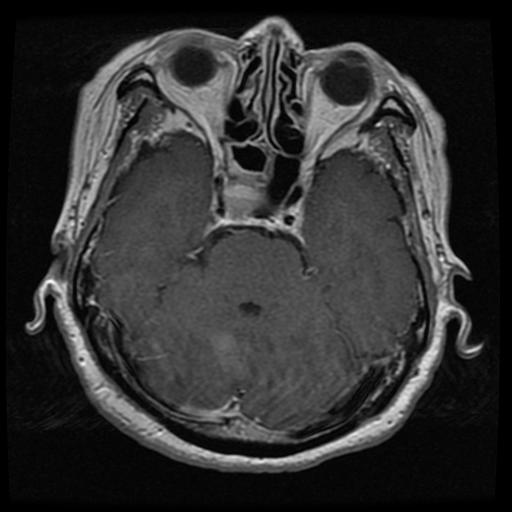
Label: pituitary